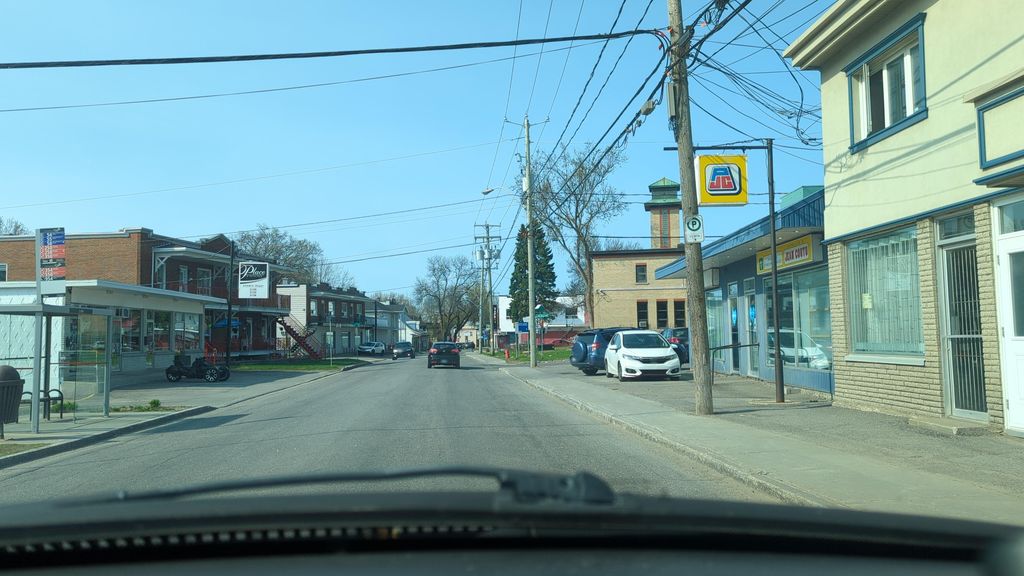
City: quebec_city